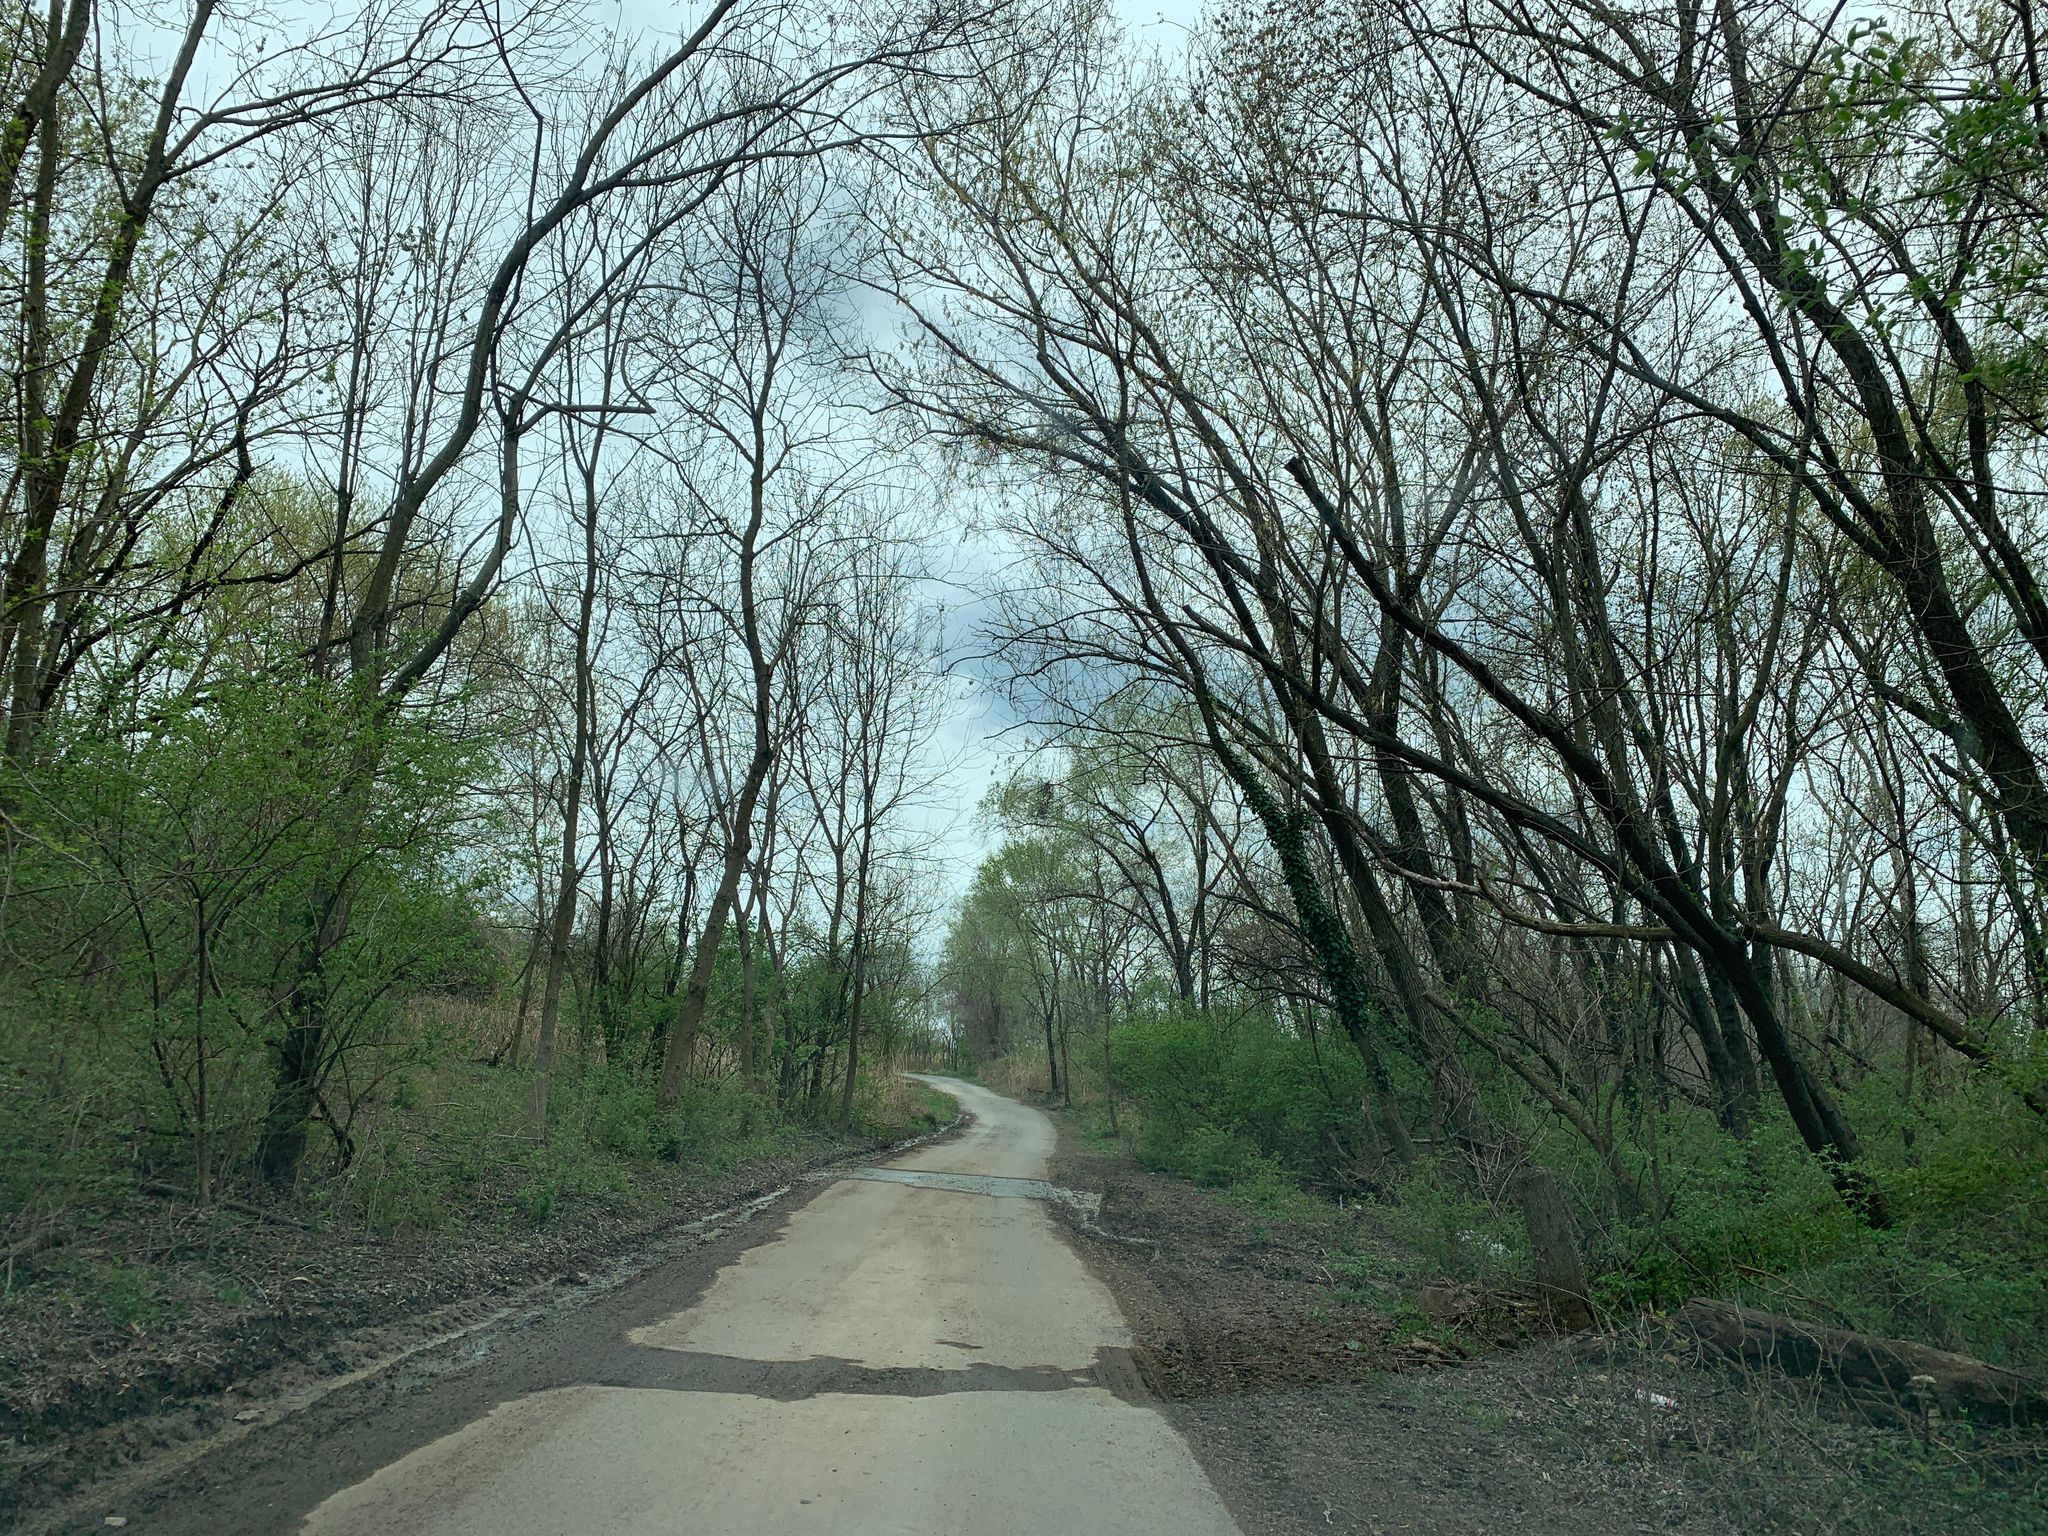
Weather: cloudy
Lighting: day
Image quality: slightly poor
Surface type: driving surface
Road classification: service, unclassified
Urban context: urban centre
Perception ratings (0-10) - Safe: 4.75, Lively: 3.1, Beautiful: 7.03, Boring: 5.48, Depressing: 5.21, Wealthy: 2.85